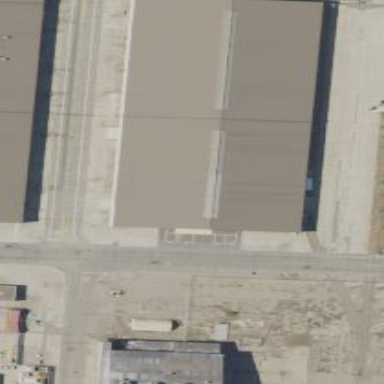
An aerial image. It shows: Warehouse.